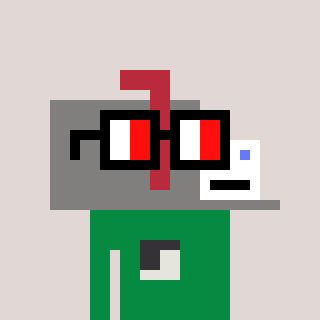
a pixel art character with square glasses with black frames and red eyes, a mailbox-shaped head and a green-colored body on a warm background